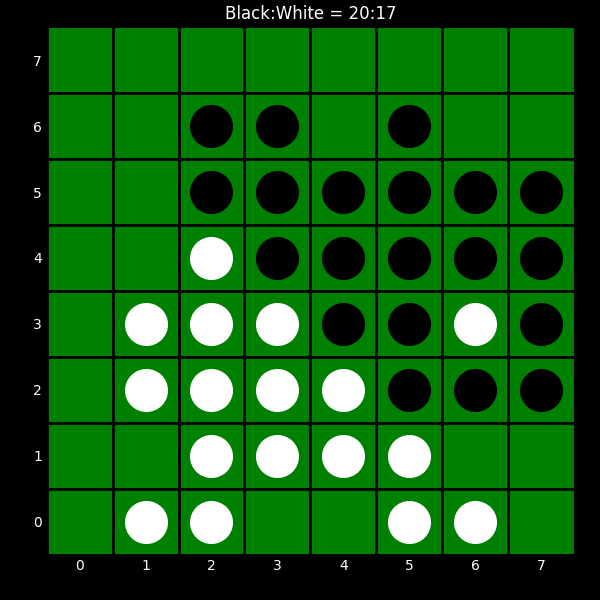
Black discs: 20
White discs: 17